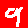
Digit: 9